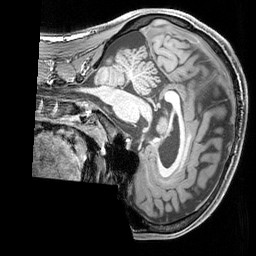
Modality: T1w
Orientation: sagittal
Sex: male
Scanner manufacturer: siemens
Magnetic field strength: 3 T
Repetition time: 2.3 s
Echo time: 0.00226 s